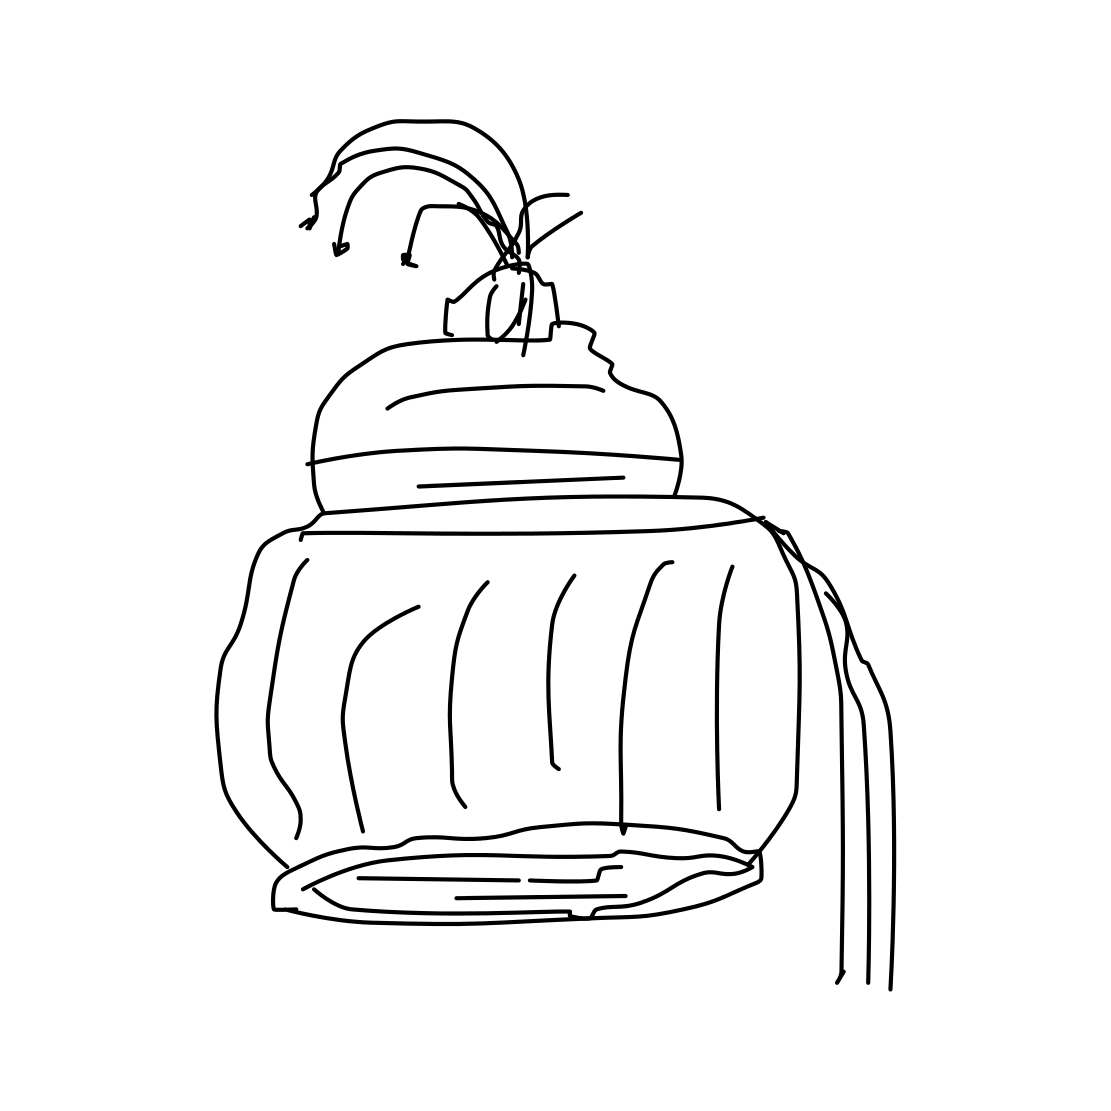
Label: crown